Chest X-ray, AP view. Patient: 44 years old, sex F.
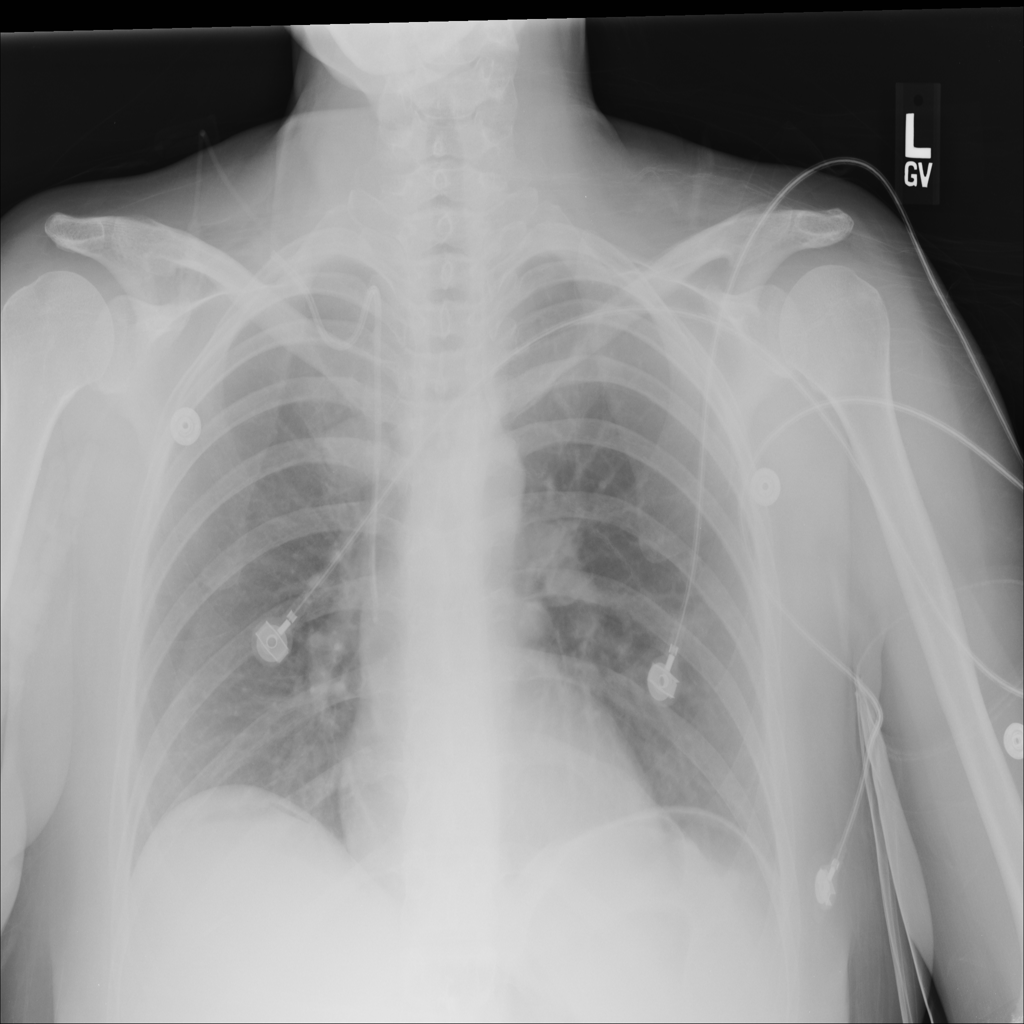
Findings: Mass